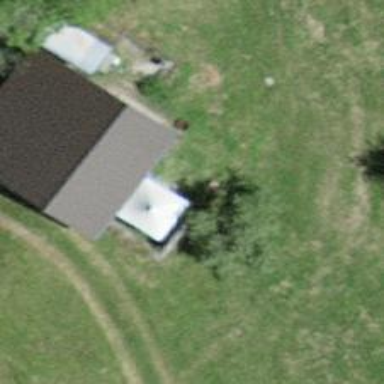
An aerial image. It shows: Barn.